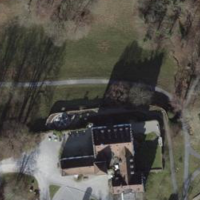
EUNIS habitat code: 53
Species observed at this site:
Certhia brachydactyla
Tachybaptus ruficollis
Corvus corone
Podiceps cristatus
Fulica atra
Dendrocopos major
Buteo buteo
Sylvia atricapilla
Chroicocephalus ridibundus
Muscicapa striata
Poecile palustris
Phylloscopus collybita
Larus michahellis
Cygnus olor
Cydonia oblonga
Erithacus rubecula
Sitta europaea
Phoenicurus phoenicurus
Columba livia
Falco tinnunculus
Picus viridis
Cyanistes caeruleus
Anas platyrhynchos
Sturnus vulgaris
Troglodytes troglodytes
Aythya fuligula
Fringilla coelebs
Passer domesticus
Silene dioica
Turdus merula
Columba palumbus
Phalacrocorax carbo
Parus major
Hirundo rustica
Milvus migrans
Milvus milvus
Sterna hirundo
Motacilla alba
Delichon urbicum